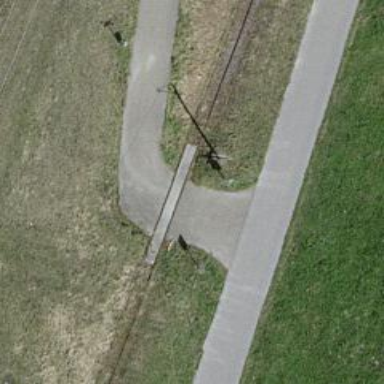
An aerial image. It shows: Railway crossing.